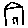
Label: house